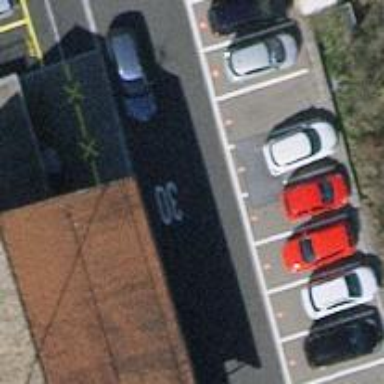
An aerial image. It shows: Parking area with asphalt surface designed for park and ride use.